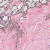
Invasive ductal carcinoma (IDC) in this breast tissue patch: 0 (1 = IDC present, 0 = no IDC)